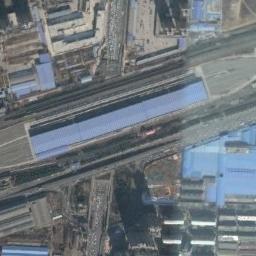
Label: railway_station